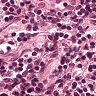
Metastatic tissue present: no